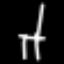
Label: chair